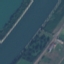
Land use / land cover: River